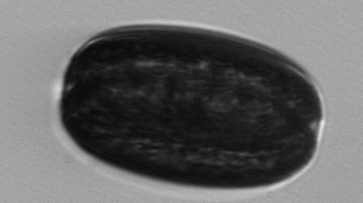
Label: Coscinodiscus